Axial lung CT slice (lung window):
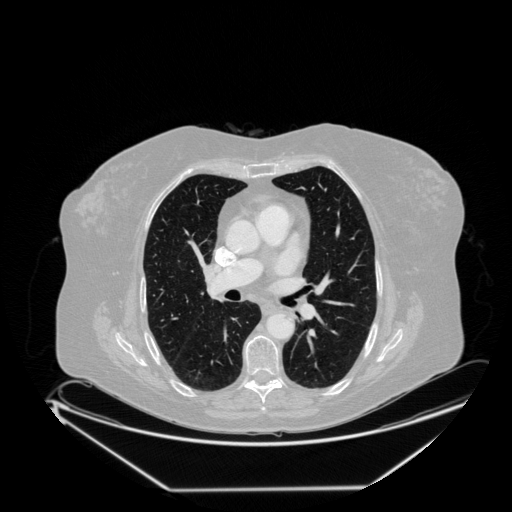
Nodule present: no